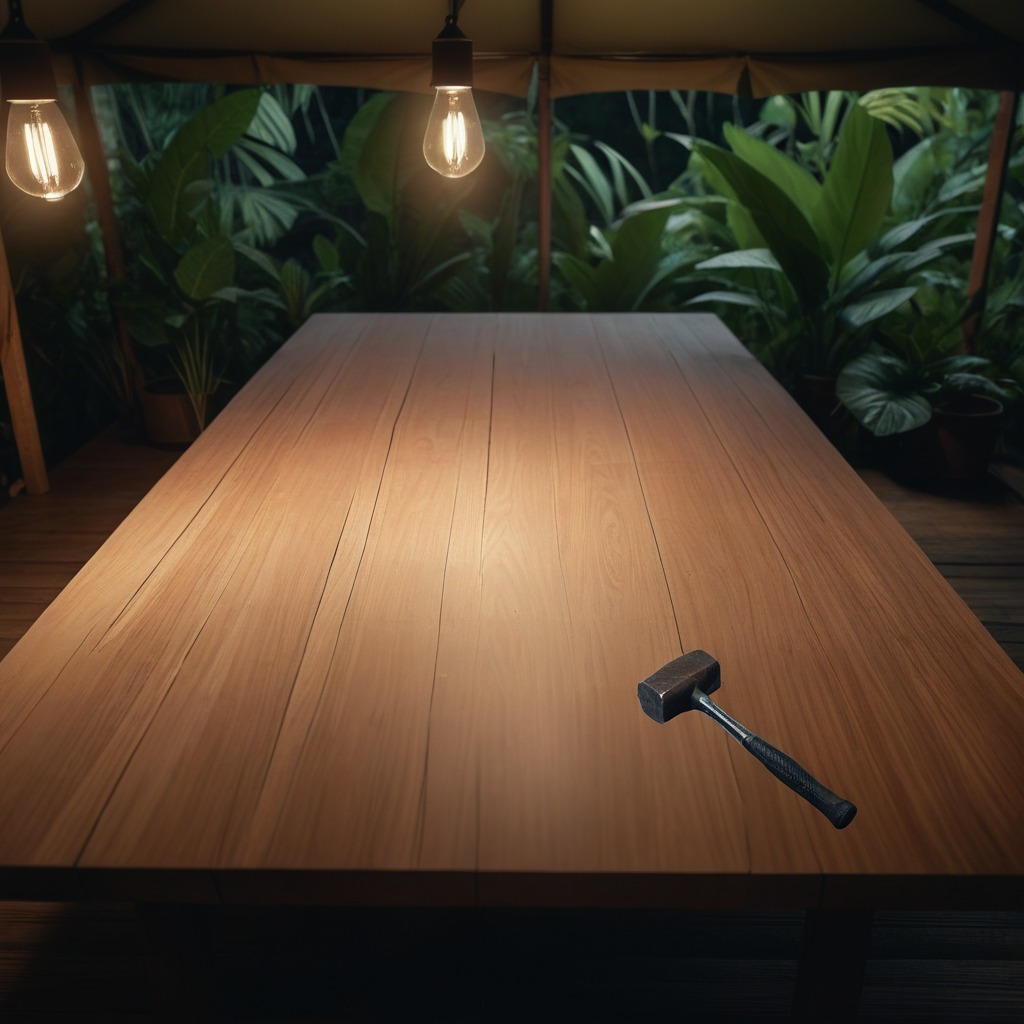
A hammer lying on the wooden table.